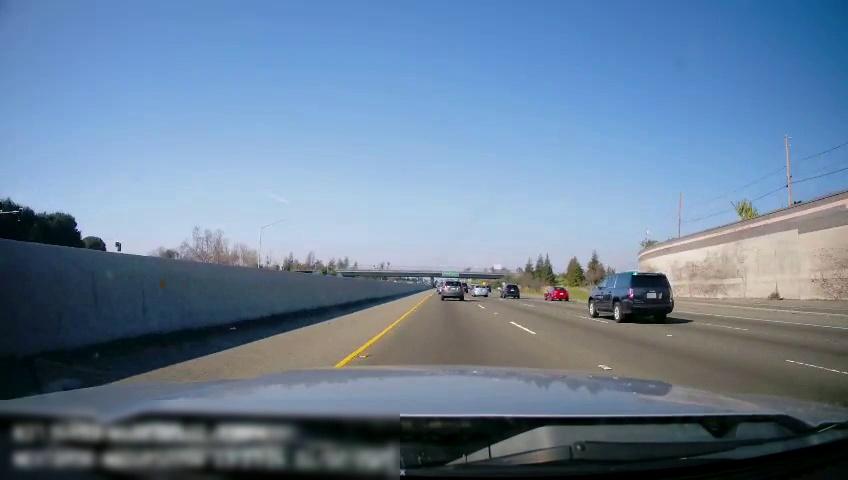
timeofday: Day
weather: Sunny
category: Drivable Space
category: Vehicles | SUV
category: Vehicles | SUV
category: Vehicles | SUV
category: Vehicles | Car
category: Vehicles | Car
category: Lanes | Current Lane
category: Lanes | Current Lane
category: Lanes | Alternate Lane
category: Lanes | Alternate Lane
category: Lanes | Alternate Lane
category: Lanes | Alternate Lane
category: Traffic | Signs